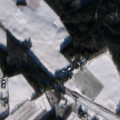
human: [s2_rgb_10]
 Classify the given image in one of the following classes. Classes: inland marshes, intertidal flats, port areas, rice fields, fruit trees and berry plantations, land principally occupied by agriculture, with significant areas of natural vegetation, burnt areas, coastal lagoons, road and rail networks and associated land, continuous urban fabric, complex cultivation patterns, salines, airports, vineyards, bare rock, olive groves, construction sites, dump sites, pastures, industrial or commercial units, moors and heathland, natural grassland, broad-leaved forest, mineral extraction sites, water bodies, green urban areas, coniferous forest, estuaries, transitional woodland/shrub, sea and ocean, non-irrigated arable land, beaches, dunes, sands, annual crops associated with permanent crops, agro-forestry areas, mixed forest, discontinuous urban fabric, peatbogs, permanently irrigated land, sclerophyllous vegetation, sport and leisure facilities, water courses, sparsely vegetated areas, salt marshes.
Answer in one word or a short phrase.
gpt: non-irrigated arable land, coniferous forest, mixed forest, transitional woodland/shrub